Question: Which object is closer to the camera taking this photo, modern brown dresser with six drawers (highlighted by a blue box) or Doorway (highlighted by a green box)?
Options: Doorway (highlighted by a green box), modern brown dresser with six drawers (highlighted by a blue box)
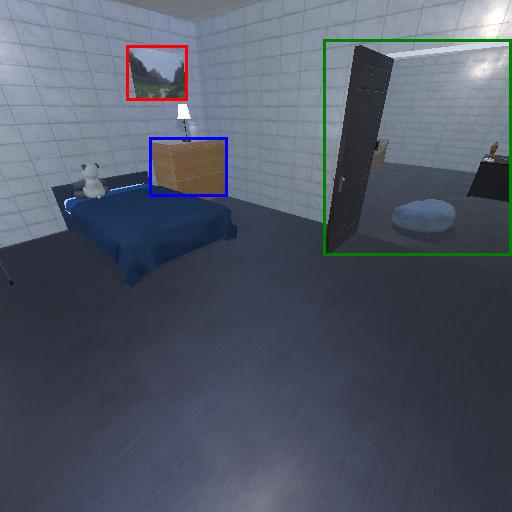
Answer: Doorway (highlighted by a green box)